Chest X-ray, PA view. Patient: 66 years old, sex F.
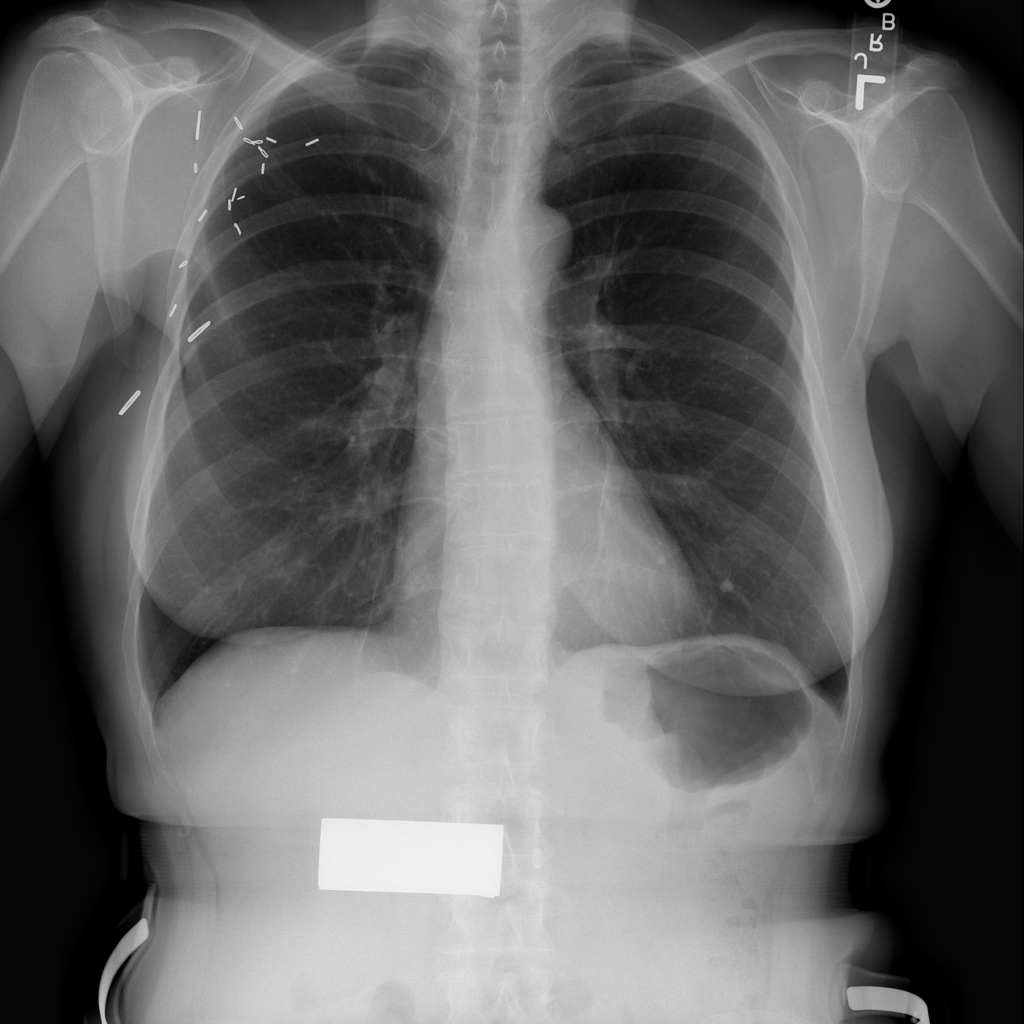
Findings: No Finding